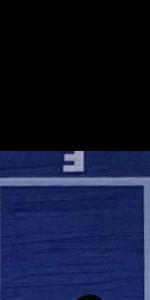
Label: Empty